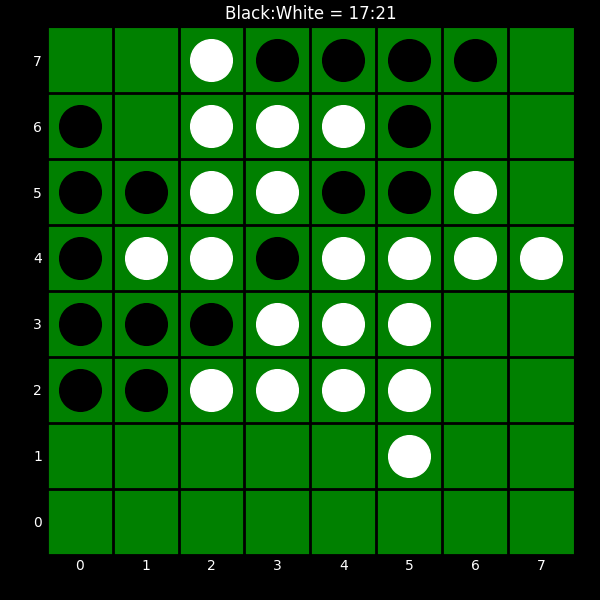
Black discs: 17
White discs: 21